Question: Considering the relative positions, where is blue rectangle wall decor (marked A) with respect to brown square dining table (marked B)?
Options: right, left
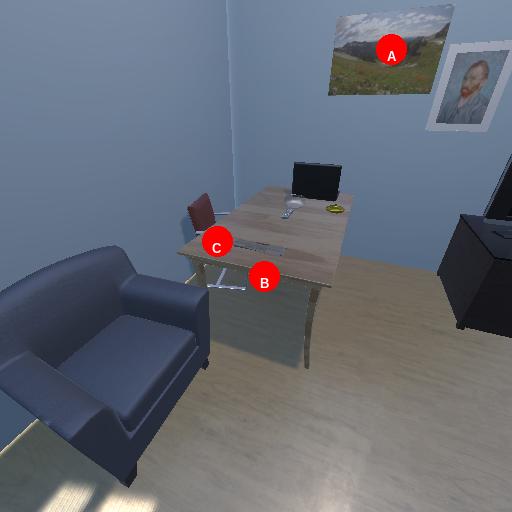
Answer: right